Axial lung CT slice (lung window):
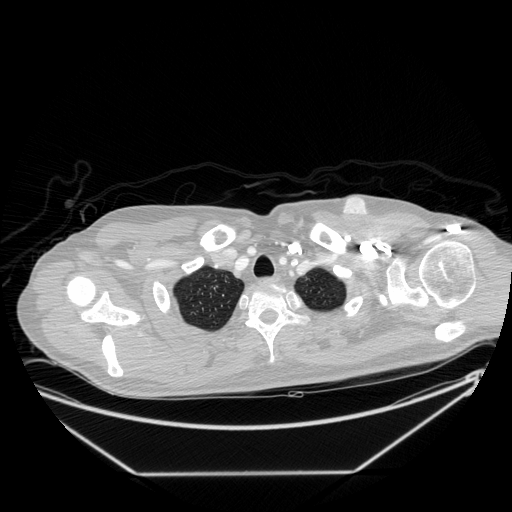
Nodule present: no